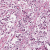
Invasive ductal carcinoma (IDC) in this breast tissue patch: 1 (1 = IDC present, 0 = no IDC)